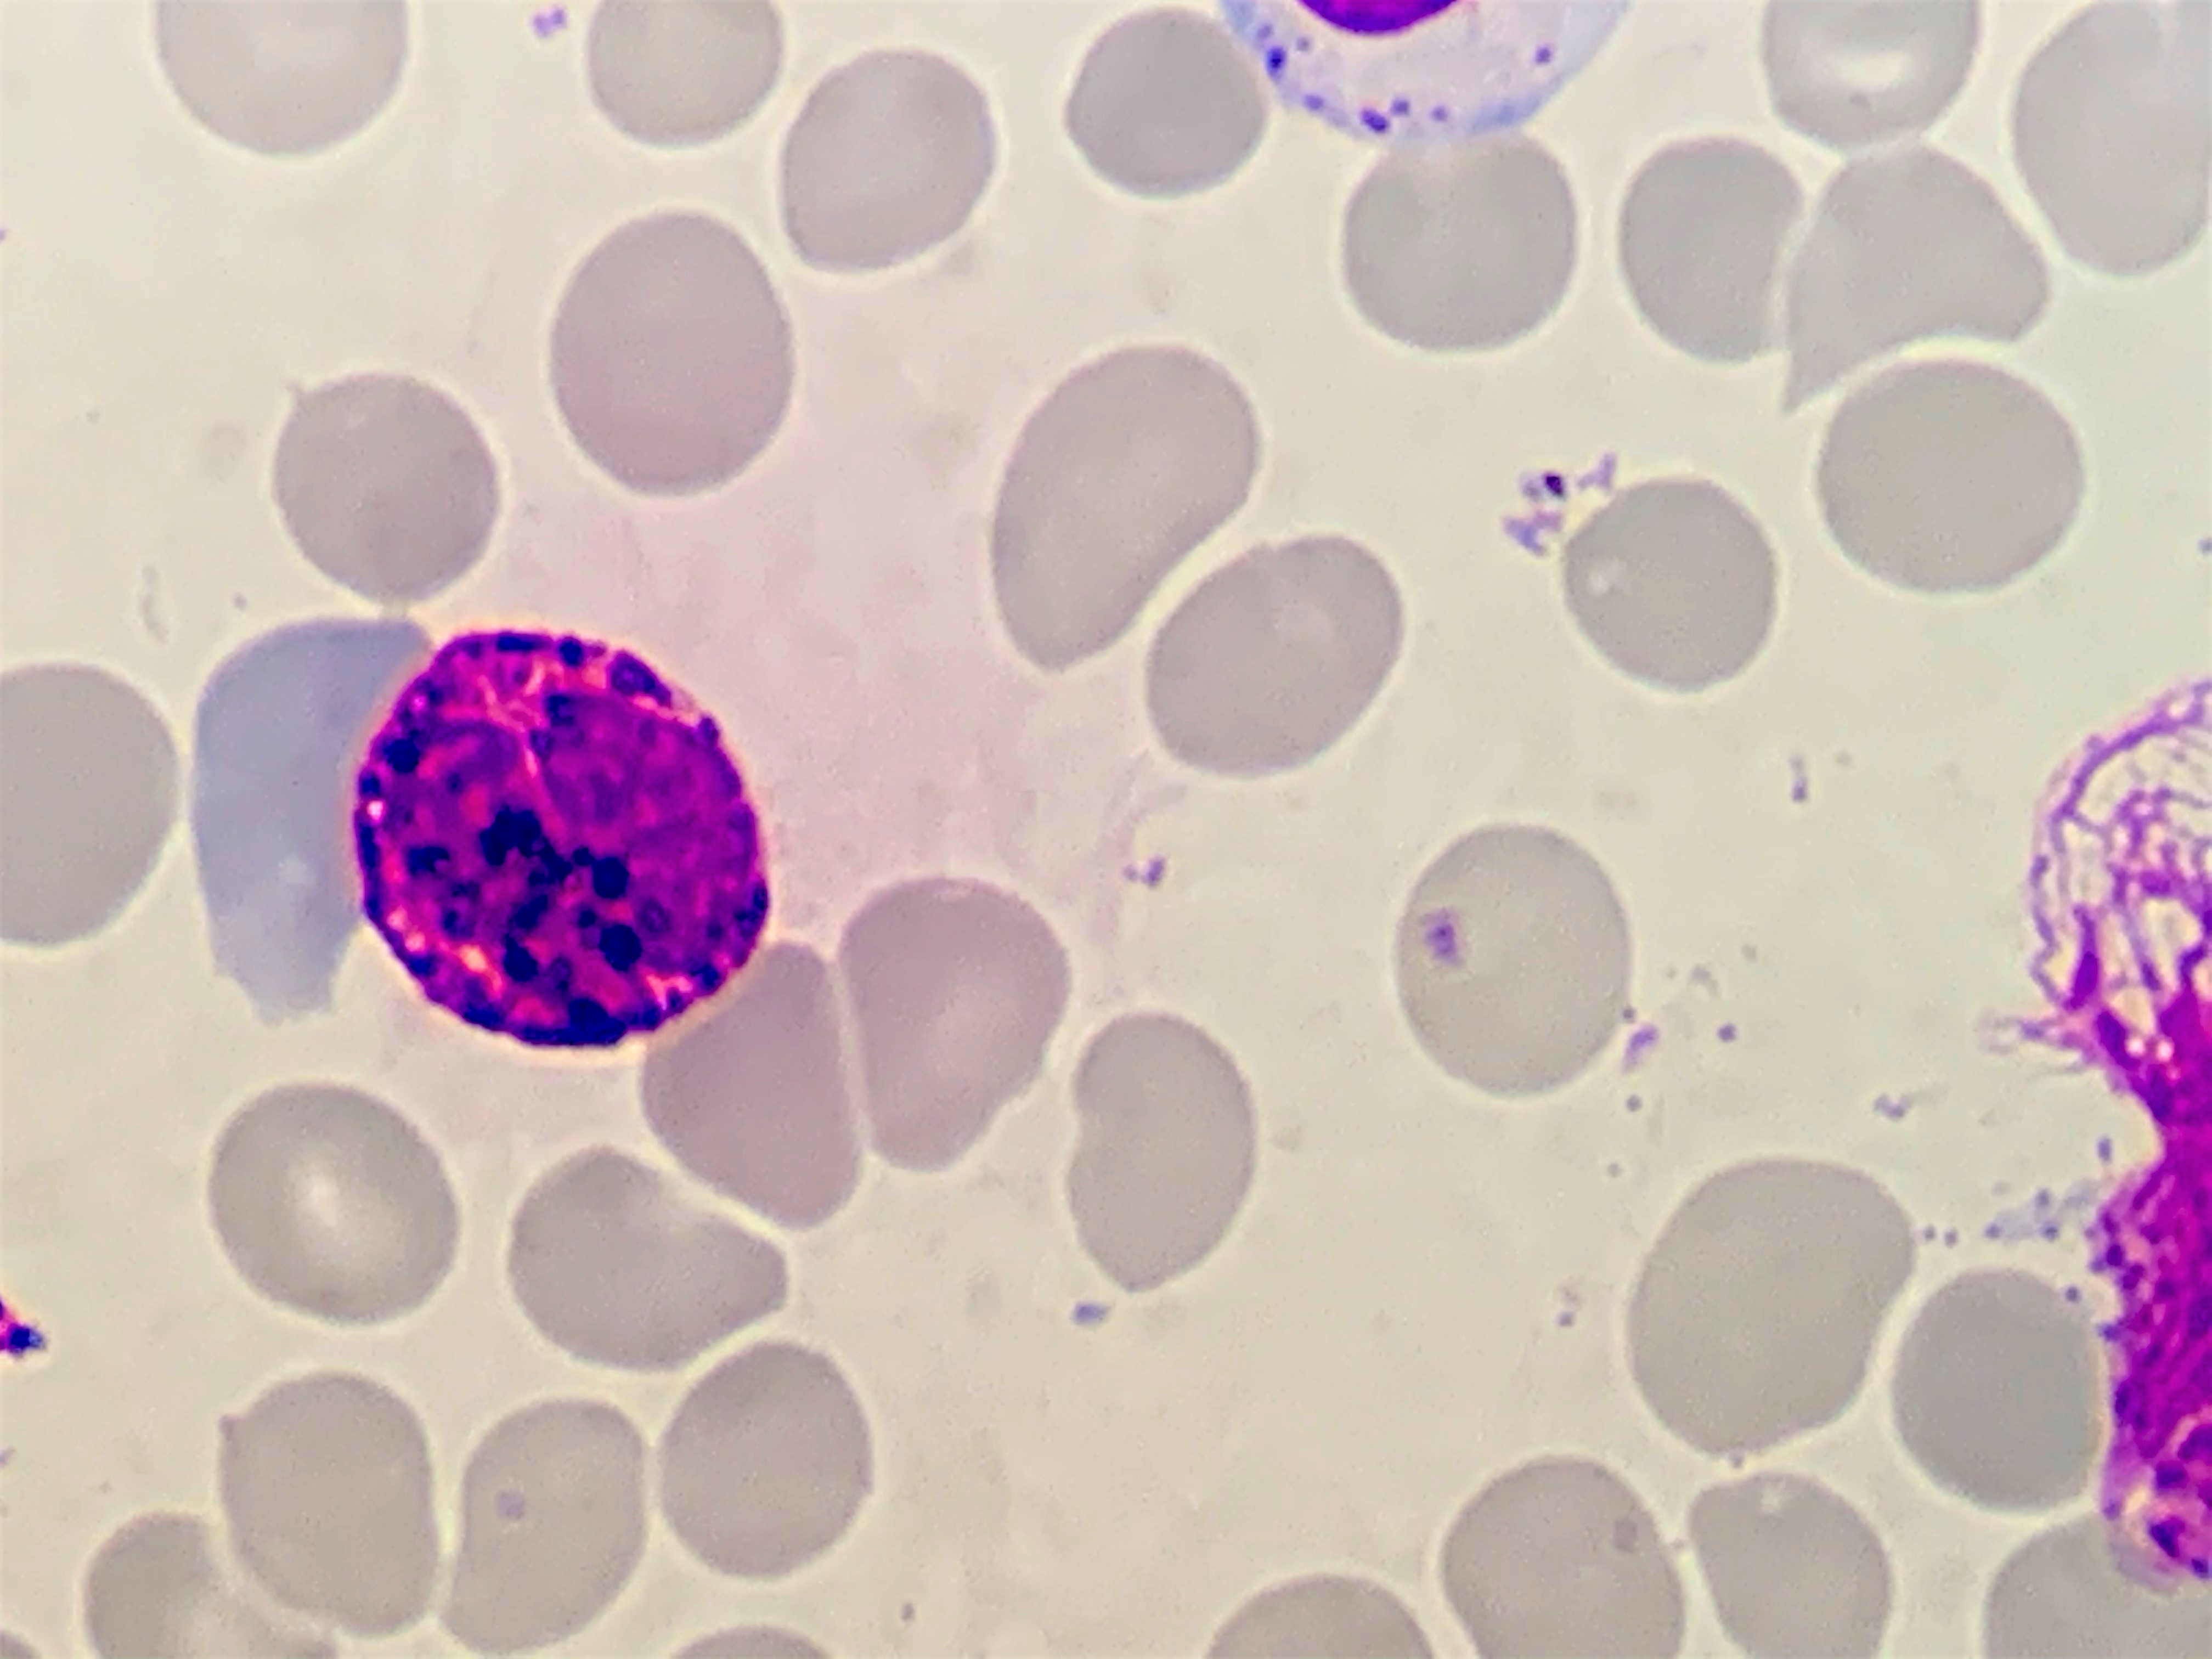
Cell type: BASOPHILS